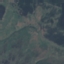
Land use / land cover: HerbaceousVegetation